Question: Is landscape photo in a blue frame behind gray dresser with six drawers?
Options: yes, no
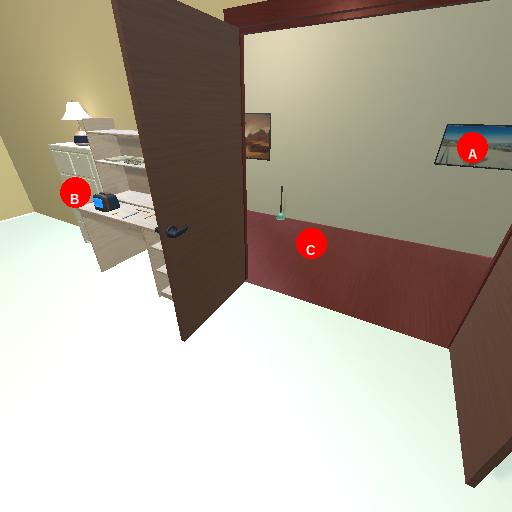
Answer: yes